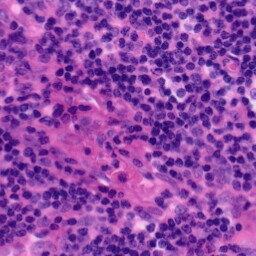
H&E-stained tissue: Tonsil